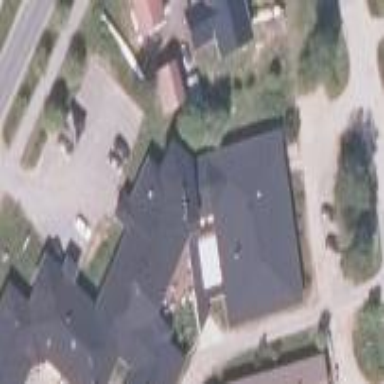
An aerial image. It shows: Nursing home.